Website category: phone
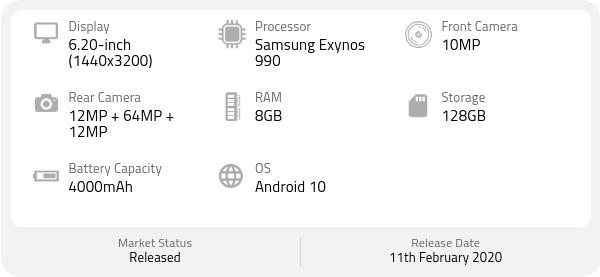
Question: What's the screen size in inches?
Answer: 6.20-inch

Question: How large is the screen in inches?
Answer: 6.20-inch

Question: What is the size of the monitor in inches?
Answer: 6.20-inch

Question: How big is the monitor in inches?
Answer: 6.20-inch

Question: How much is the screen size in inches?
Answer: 6.20-inch

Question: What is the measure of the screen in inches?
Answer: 6.20-inch

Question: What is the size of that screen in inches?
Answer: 6.20-inch

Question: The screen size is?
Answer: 6.20-inch

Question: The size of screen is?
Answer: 6.20-inch

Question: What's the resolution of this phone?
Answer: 1440x3200

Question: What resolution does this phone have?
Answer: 1440x3200

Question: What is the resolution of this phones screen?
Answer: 1440x3200

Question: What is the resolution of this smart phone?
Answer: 1440x3200

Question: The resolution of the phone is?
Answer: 1440x3200

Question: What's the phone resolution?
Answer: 1440x3200

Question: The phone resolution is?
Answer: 1440x3200

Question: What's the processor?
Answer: Samsung Exynos 990

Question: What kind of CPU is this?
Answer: Samsung Exynos 990

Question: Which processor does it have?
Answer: Samsung Exynos 990

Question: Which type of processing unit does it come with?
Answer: Samsung Exynos 990

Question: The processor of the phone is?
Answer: Samsung Exynos 990

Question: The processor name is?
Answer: Samsung Exynos 990

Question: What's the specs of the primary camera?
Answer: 12MP + 64MP + 12MP

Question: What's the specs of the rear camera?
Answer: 12MP + 64MP + 12MP

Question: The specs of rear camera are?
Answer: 12MP + 64MP + 12MP

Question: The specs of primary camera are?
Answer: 12MP + 64MP + 12MP

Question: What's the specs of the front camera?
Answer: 10MP

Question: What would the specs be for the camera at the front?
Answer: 10MP

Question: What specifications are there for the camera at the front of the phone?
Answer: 10MP

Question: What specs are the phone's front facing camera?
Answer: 10MP

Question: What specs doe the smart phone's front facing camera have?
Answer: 10MP

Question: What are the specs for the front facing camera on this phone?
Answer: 10MP

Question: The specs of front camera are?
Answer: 10MP

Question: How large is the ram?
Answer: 8GB

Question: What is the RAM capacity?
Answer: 8GB

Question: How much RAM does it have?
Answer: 8GB

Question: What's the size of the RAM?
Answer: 8GB

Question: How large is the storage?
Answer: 128GB

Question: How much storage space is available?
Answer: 128GB

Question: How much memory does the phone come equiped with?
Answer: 128GB

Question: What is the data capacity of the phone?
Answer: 128GB

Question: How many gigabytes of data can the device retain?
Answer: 128GB

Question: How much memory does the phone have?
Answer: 128GB

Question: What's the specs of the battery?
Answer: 4000mAh

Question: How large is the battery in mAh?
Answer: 4000mAh

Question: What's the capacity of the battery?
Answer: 4000mAh

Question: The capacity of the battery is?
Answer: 4000mAh

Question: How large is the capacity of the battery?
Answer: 4000mAh

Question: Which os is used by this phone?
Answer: Android 10

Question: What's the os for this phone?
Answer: Android 10

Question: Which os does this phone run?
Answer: Android 10

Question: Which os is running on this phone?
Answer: Android 10

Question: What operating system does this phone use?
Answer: Android 10

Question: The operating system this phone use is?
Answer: Android 10

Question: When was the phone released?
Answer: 11th February 2020

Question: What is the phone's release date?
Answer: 11th February 2020

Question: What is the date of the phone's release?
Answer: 11th February 2020

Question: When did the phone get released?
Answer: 11th February 2020

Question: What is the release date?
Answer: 11th February 2020

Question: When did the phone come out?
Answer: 11th February 2020

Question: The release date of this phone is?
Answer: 11th February 2020